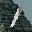
Label: 1